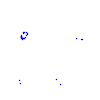
Particle: kaon